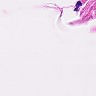
Metastatic tissue present: no